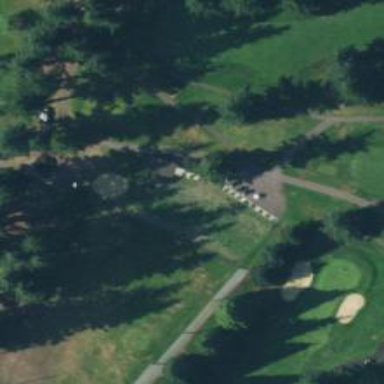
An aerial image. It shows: Path for both roads and golfers.